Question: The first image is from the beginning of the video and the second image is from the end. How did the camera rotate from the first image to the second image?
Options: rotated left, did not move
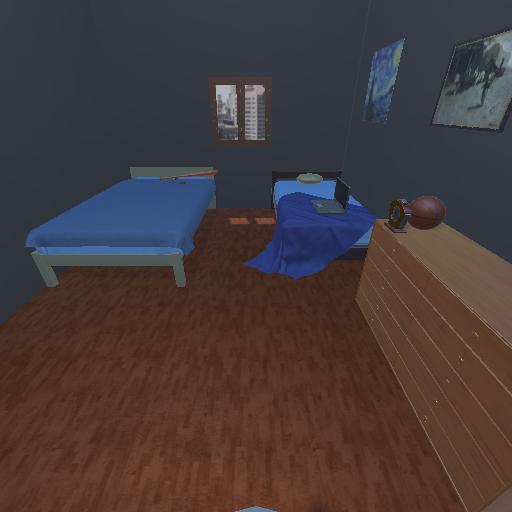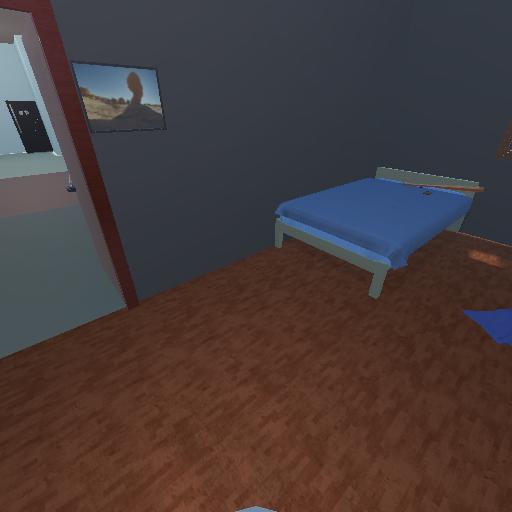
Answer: rotated left